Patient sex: M
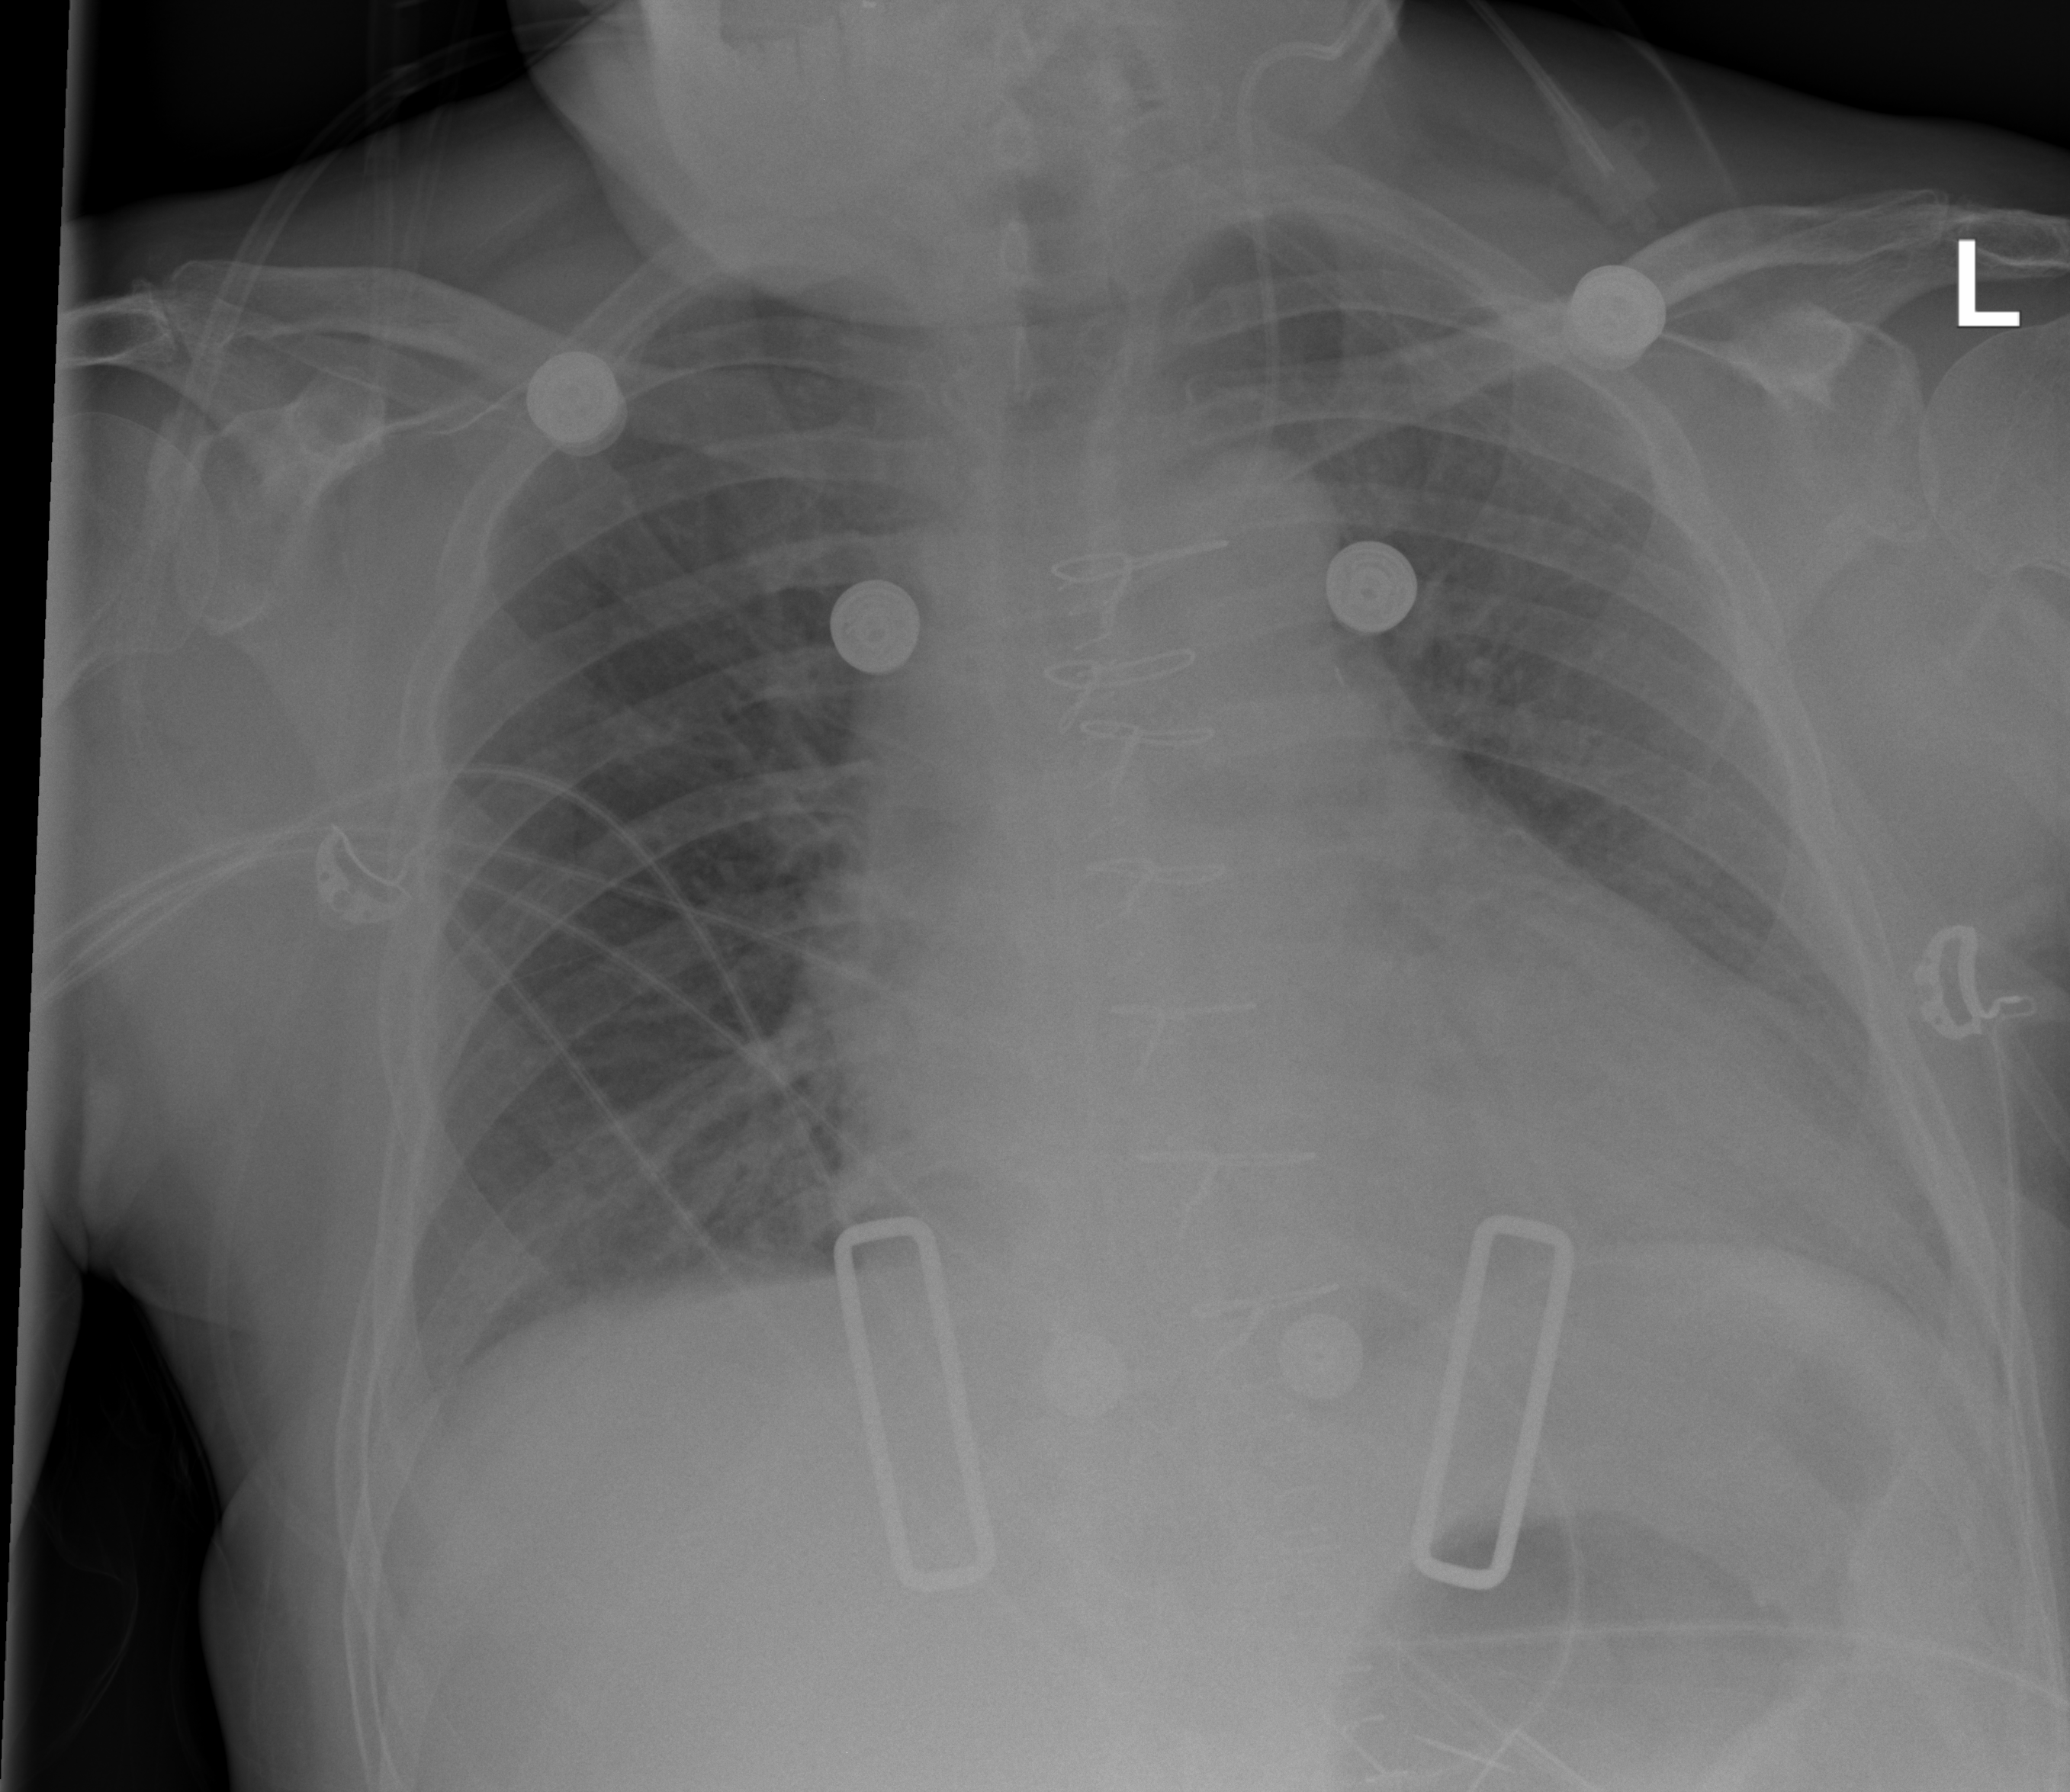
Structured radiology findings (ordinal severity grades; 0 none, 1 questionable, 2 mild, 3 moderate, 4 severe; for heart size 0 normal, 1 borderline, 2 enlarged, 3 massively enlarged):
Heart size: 2
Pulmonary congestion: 2
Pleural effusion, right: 1
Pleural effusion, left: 1
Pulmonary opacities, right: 0
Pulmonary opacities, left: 0
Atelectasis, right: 0
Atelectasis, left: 0